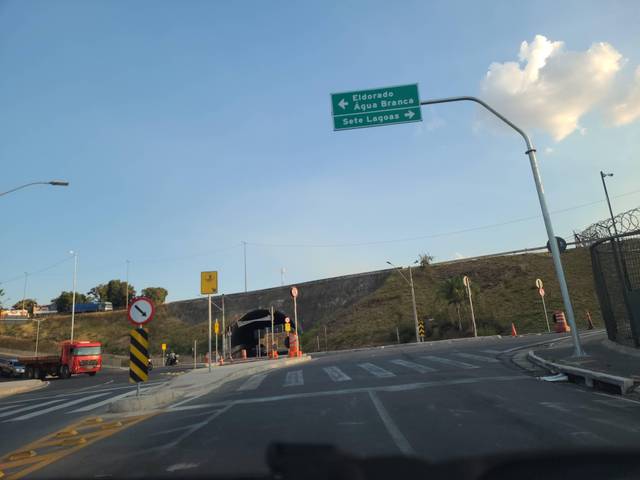
Region: Brazil
Coordinates: -19.92, -44.037